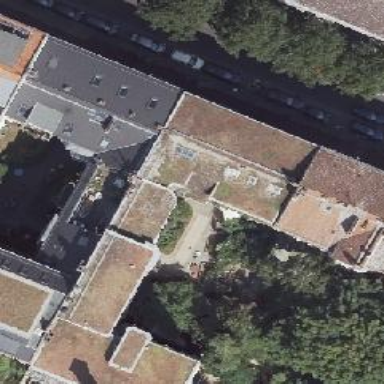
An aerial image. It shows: Kindergarten.